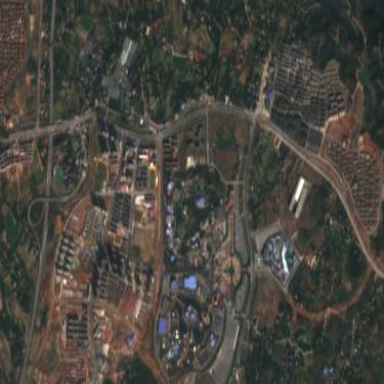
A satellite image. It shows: Theme park.